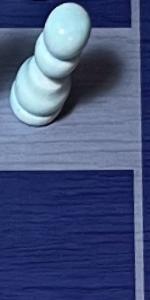
Label: Empty